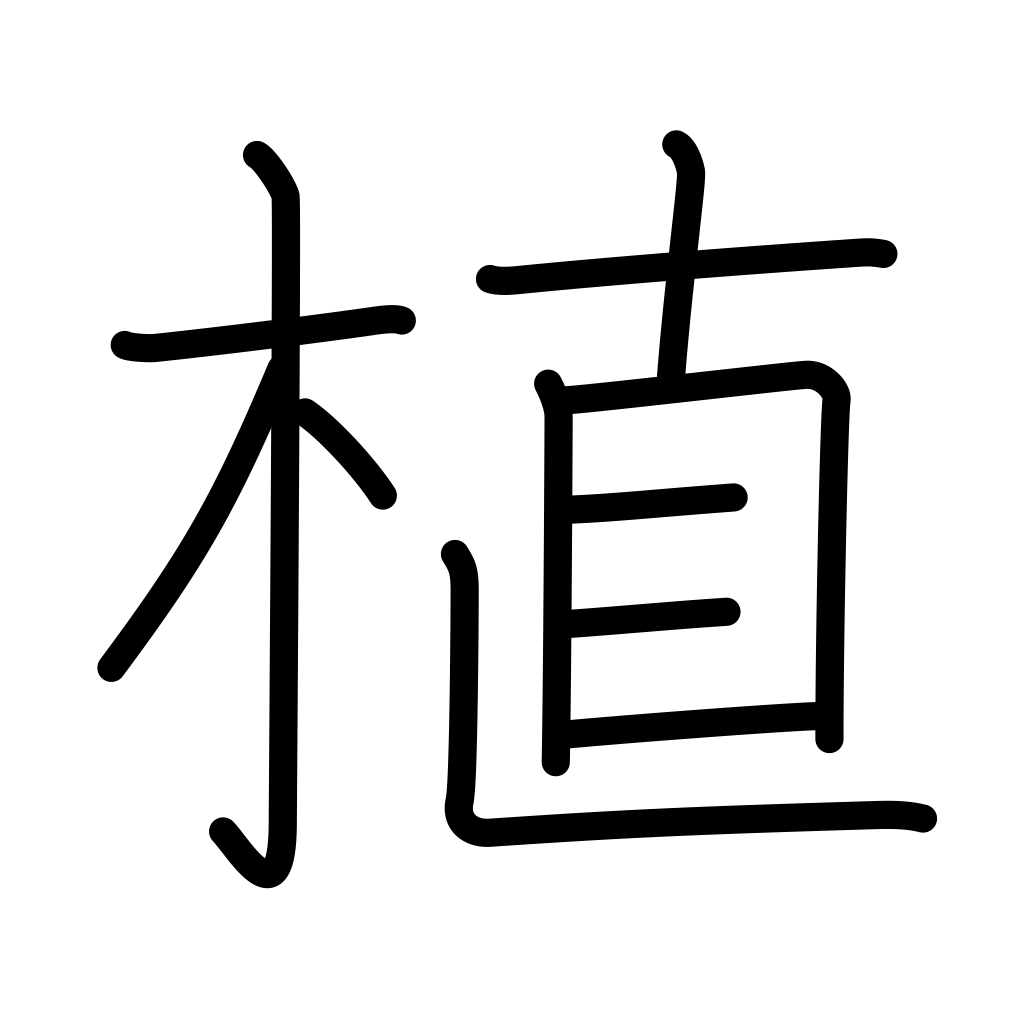
Meaning: plant